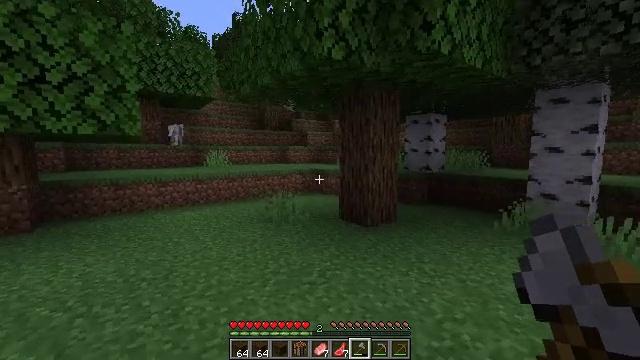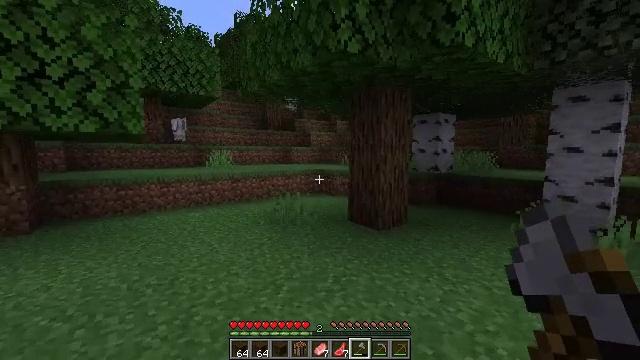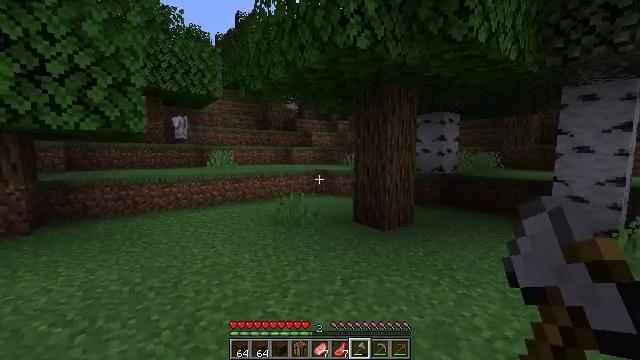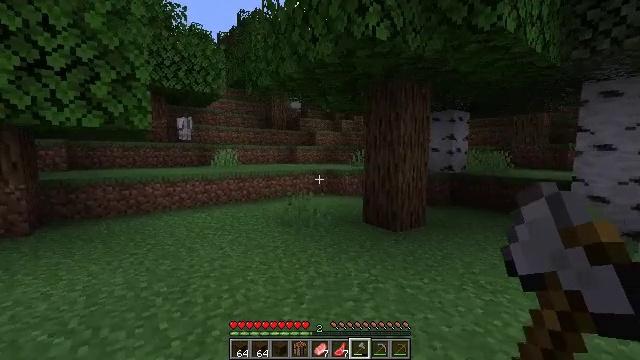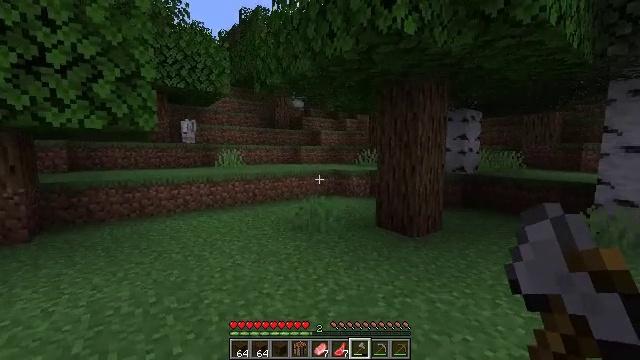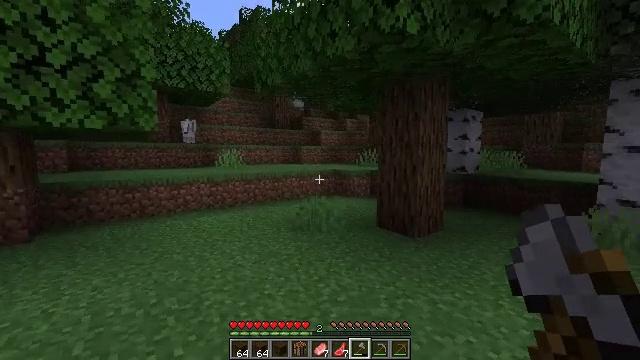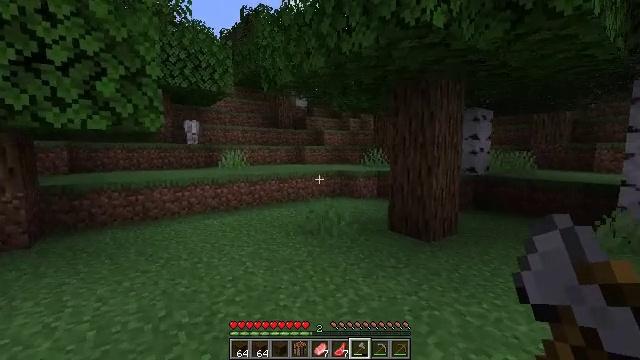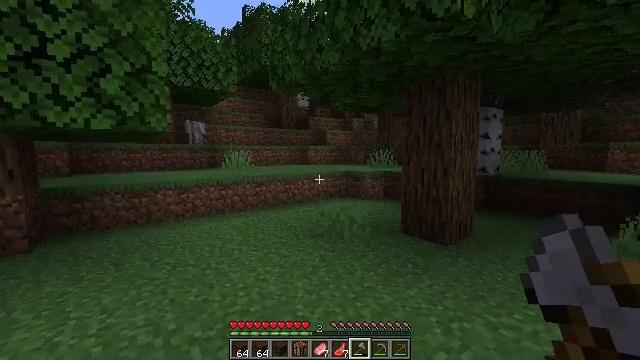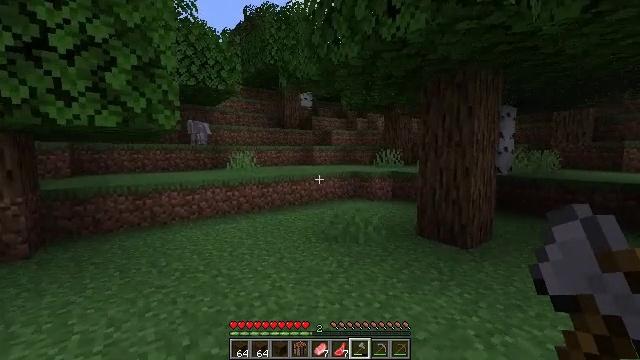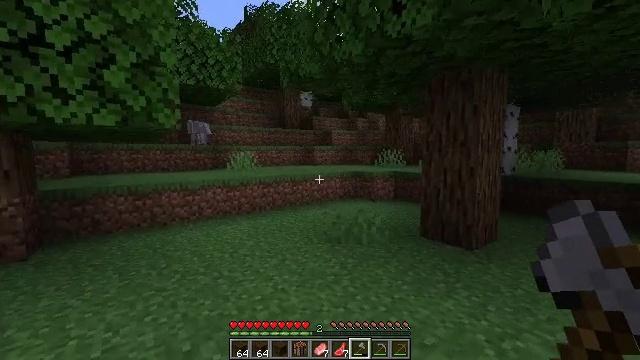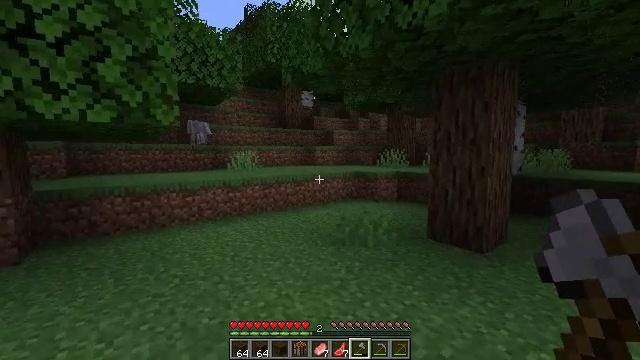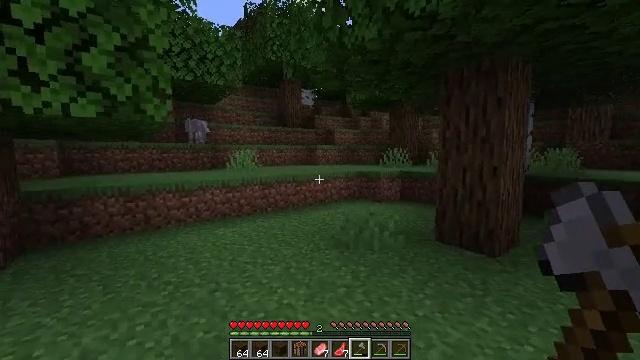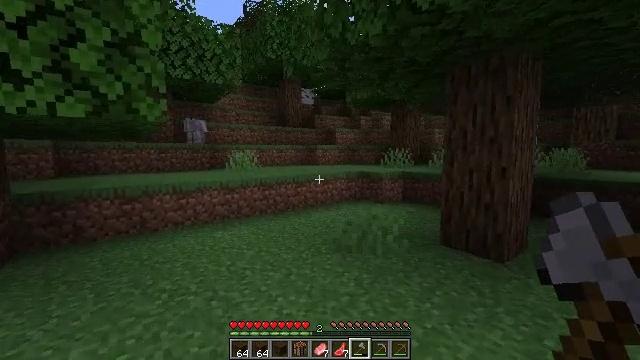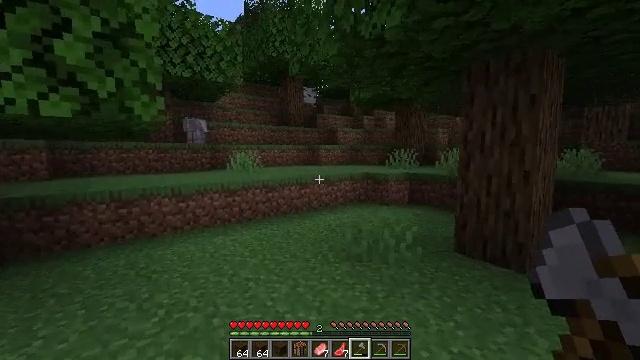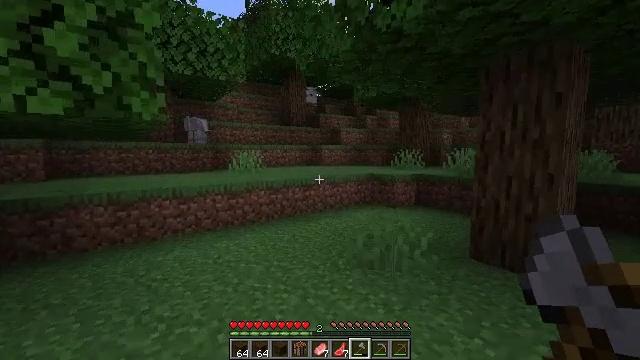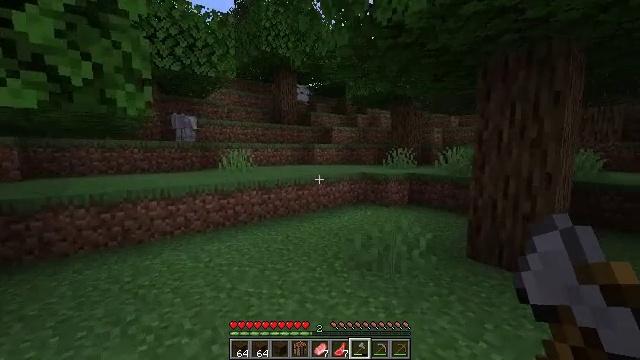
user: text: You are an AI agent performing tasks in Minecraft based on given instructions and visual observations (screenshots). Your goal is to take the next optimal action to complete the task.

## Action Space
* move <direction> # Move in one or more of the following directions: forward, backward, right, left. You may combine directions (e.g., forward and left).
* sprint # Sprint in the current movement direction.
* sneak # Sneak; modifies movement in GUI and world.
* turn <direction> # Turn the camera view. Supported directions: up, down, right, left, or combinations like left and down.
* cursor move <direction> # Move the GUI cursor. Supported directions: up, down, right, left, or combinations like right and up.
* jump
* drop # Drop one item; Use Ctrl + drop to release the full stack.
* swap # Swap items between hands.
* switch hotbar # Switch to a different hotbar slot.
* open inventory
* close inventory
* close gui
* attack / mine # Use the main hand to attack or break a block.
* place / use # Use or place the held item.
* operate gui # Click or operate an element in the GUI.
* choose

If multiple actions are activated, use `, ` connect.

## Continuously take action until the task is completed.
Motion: motion action
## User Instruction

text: Hunt wild animals.
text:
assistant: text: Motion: move forward and move left
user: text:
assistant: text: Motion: move forward and move left
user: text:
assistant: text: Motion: move forward and move left
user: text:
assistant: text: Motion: move forward and move left
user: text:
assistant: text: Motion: move forward and move left
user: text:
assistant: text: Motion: move forward and move left
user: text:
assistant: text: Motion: move forward and move left
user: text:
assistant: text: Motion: move forward and move left
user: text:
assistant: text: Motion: move forward
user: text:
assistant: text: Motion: move forward
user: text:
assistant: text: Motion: move forward
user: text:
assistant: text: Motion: move forward and move left
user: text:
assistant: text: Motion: move forward and move left
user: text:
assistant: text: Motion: move forward and move left
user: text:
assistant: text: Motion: move forward and move left, turn right
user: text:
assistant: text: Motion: move forward and move left, turn right
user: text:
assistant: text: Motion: move forward and move left, turn right
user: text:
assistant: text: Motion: move forward and move left, turn right
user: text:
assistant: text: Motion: move forward and move left
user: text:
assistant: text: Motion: move forward and move left
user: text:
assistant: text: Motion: move forward and move left
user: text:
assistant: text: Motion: move forward and move left
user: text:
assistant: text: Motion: move forward and move left
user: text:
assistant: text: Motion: move forward and move left, turn left and up
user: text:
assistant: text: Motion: move forward, turn left and up
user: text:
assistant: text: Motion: move forward, turn left
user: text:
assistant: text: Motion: move forward
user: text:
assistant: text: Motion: move forward
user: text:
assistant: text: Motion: move forward
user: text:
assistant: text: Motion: move forward